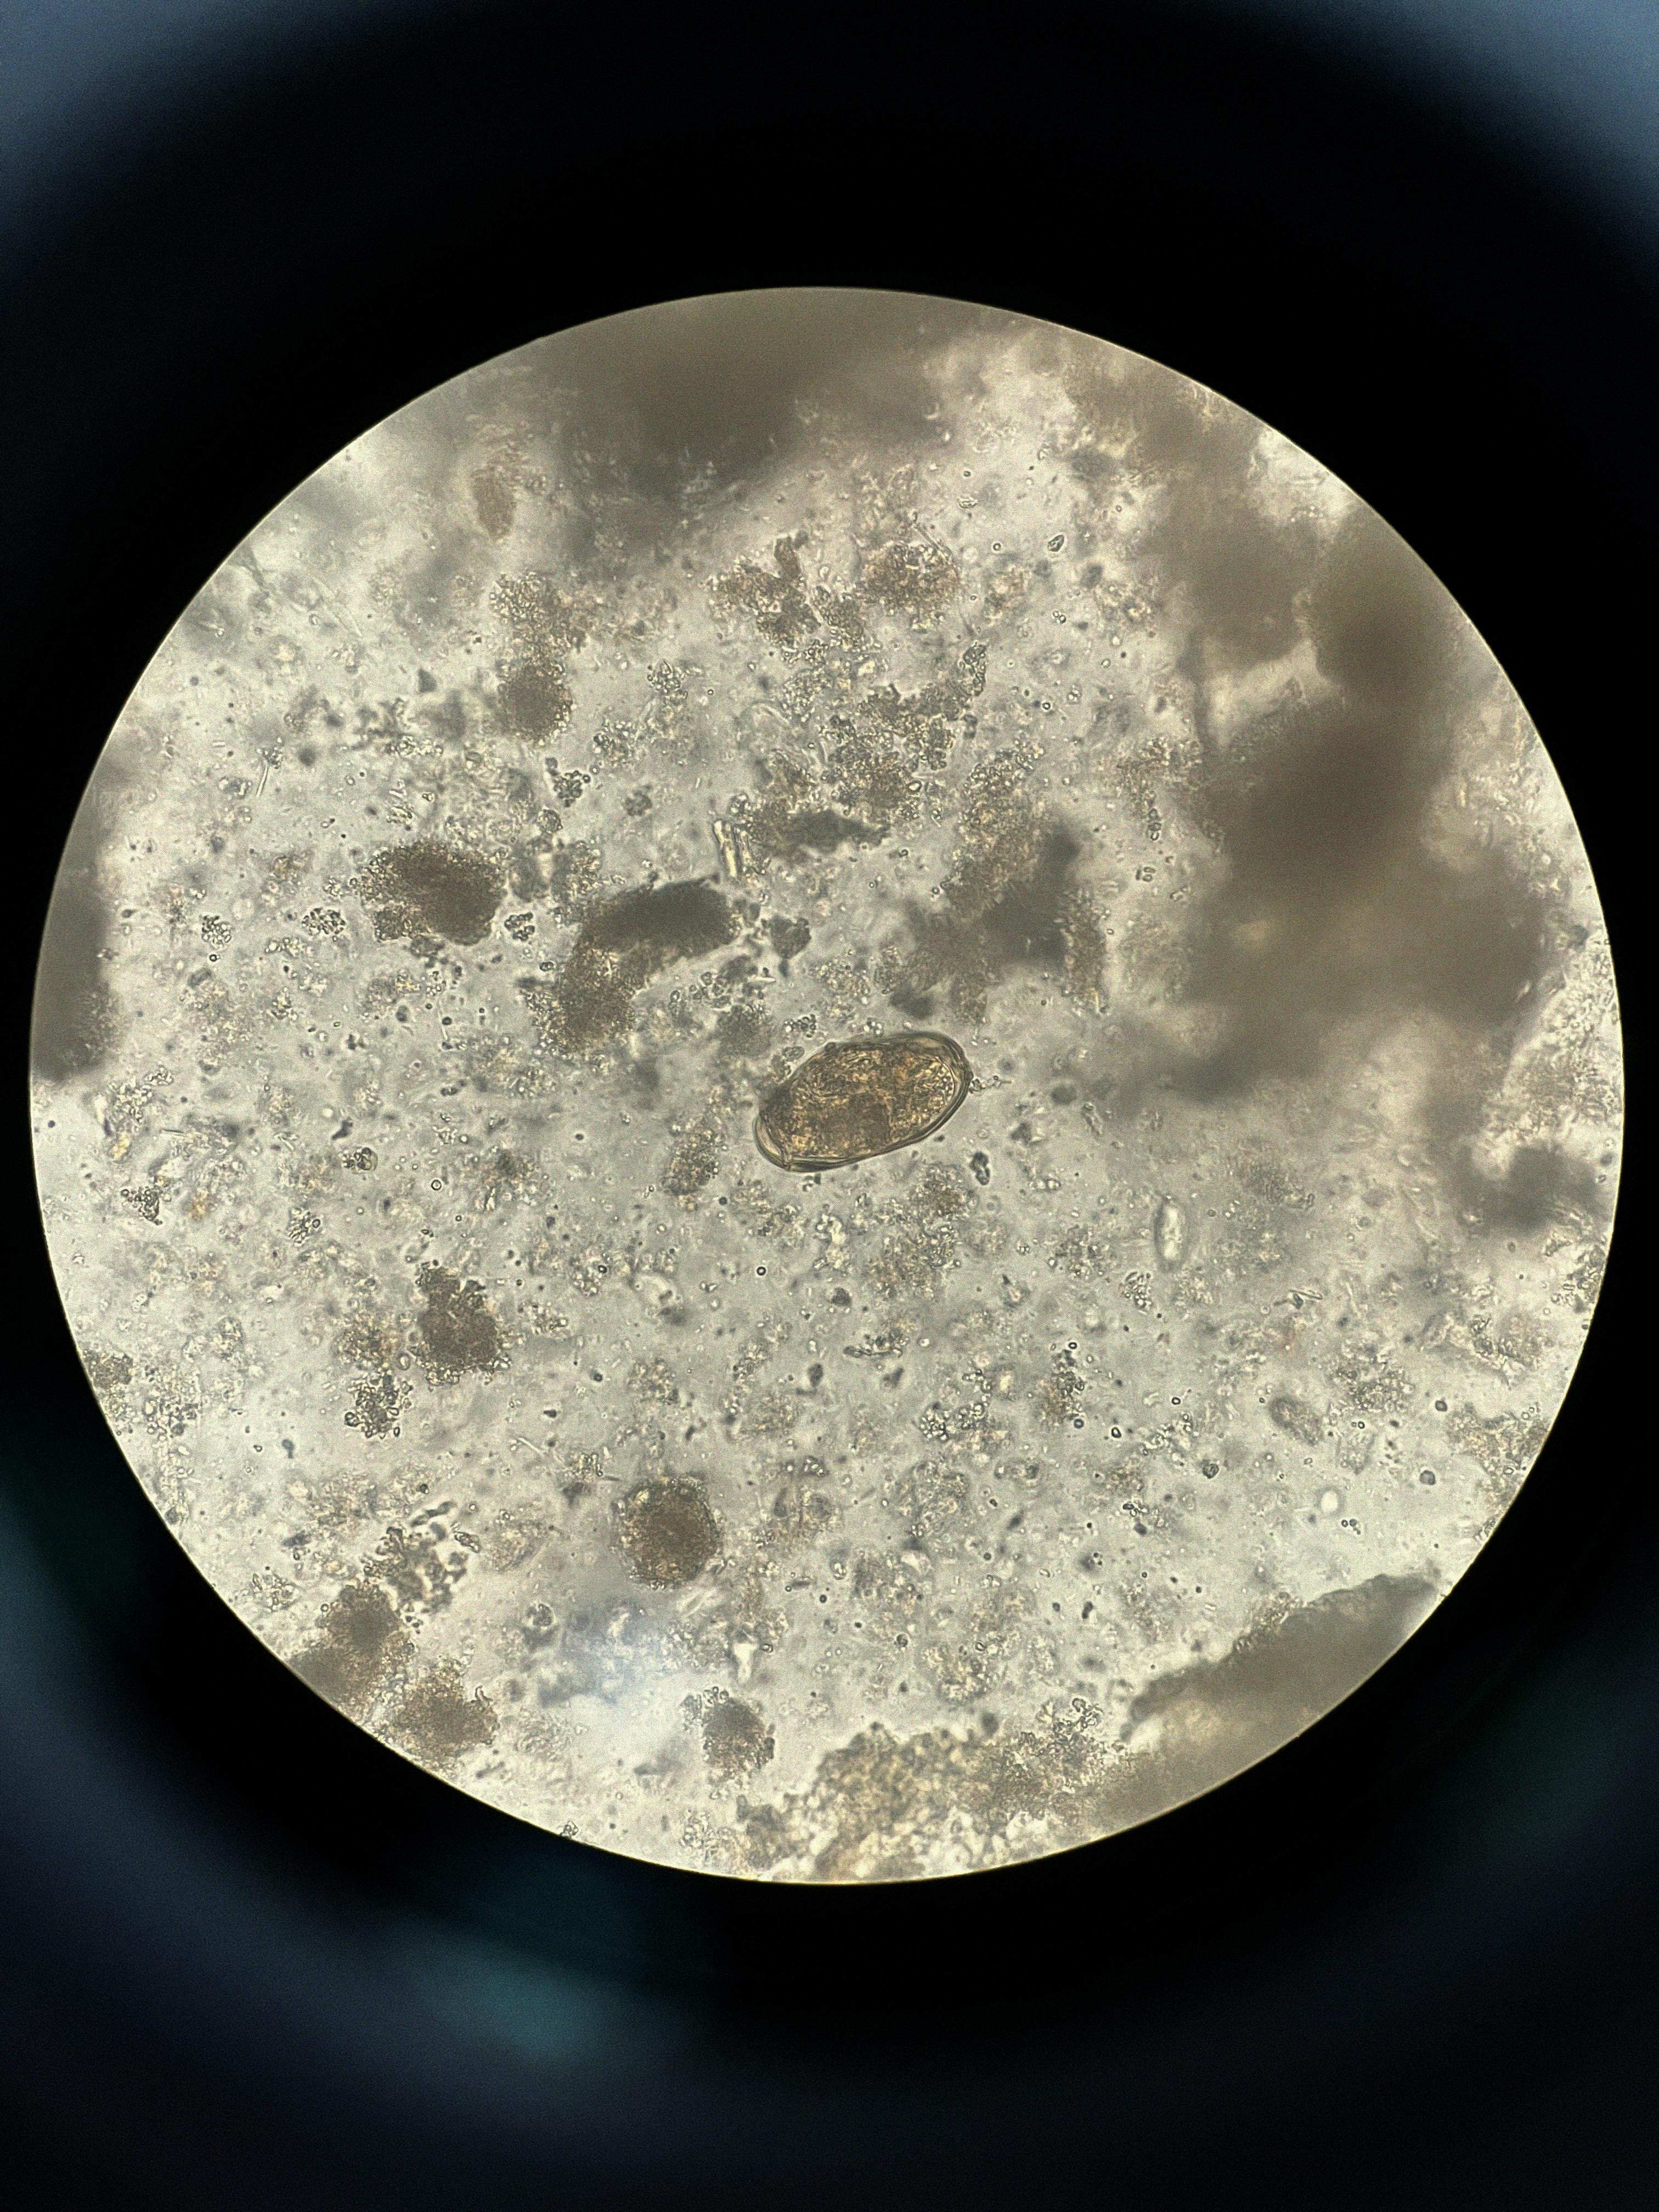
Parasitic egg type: Paragonimus spp